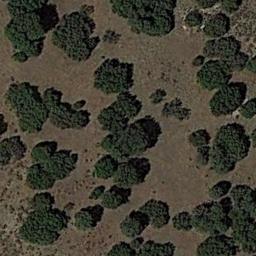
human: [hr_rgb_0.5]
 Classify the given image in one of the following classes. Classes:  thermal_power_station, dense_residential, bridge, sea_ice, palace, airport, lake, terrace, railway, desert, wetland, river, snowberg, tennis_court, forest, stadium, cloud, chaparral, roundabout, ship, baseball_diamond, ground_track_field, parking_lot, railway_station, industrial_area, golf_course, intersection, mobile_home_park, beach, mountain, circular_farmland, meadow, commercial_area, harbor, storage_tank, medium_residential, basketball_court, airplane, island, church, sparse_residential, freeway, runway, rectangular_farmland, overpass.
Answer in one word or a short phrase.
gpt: chaparral